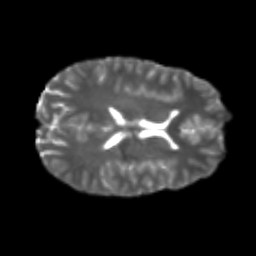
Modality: T2w
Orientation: axial
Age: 23
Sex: male
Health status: healthy
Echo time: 0.074 s